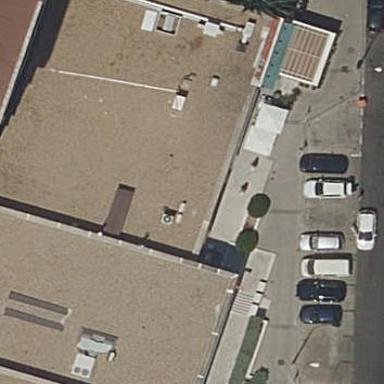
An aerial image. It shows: Commercial building.